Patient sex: M
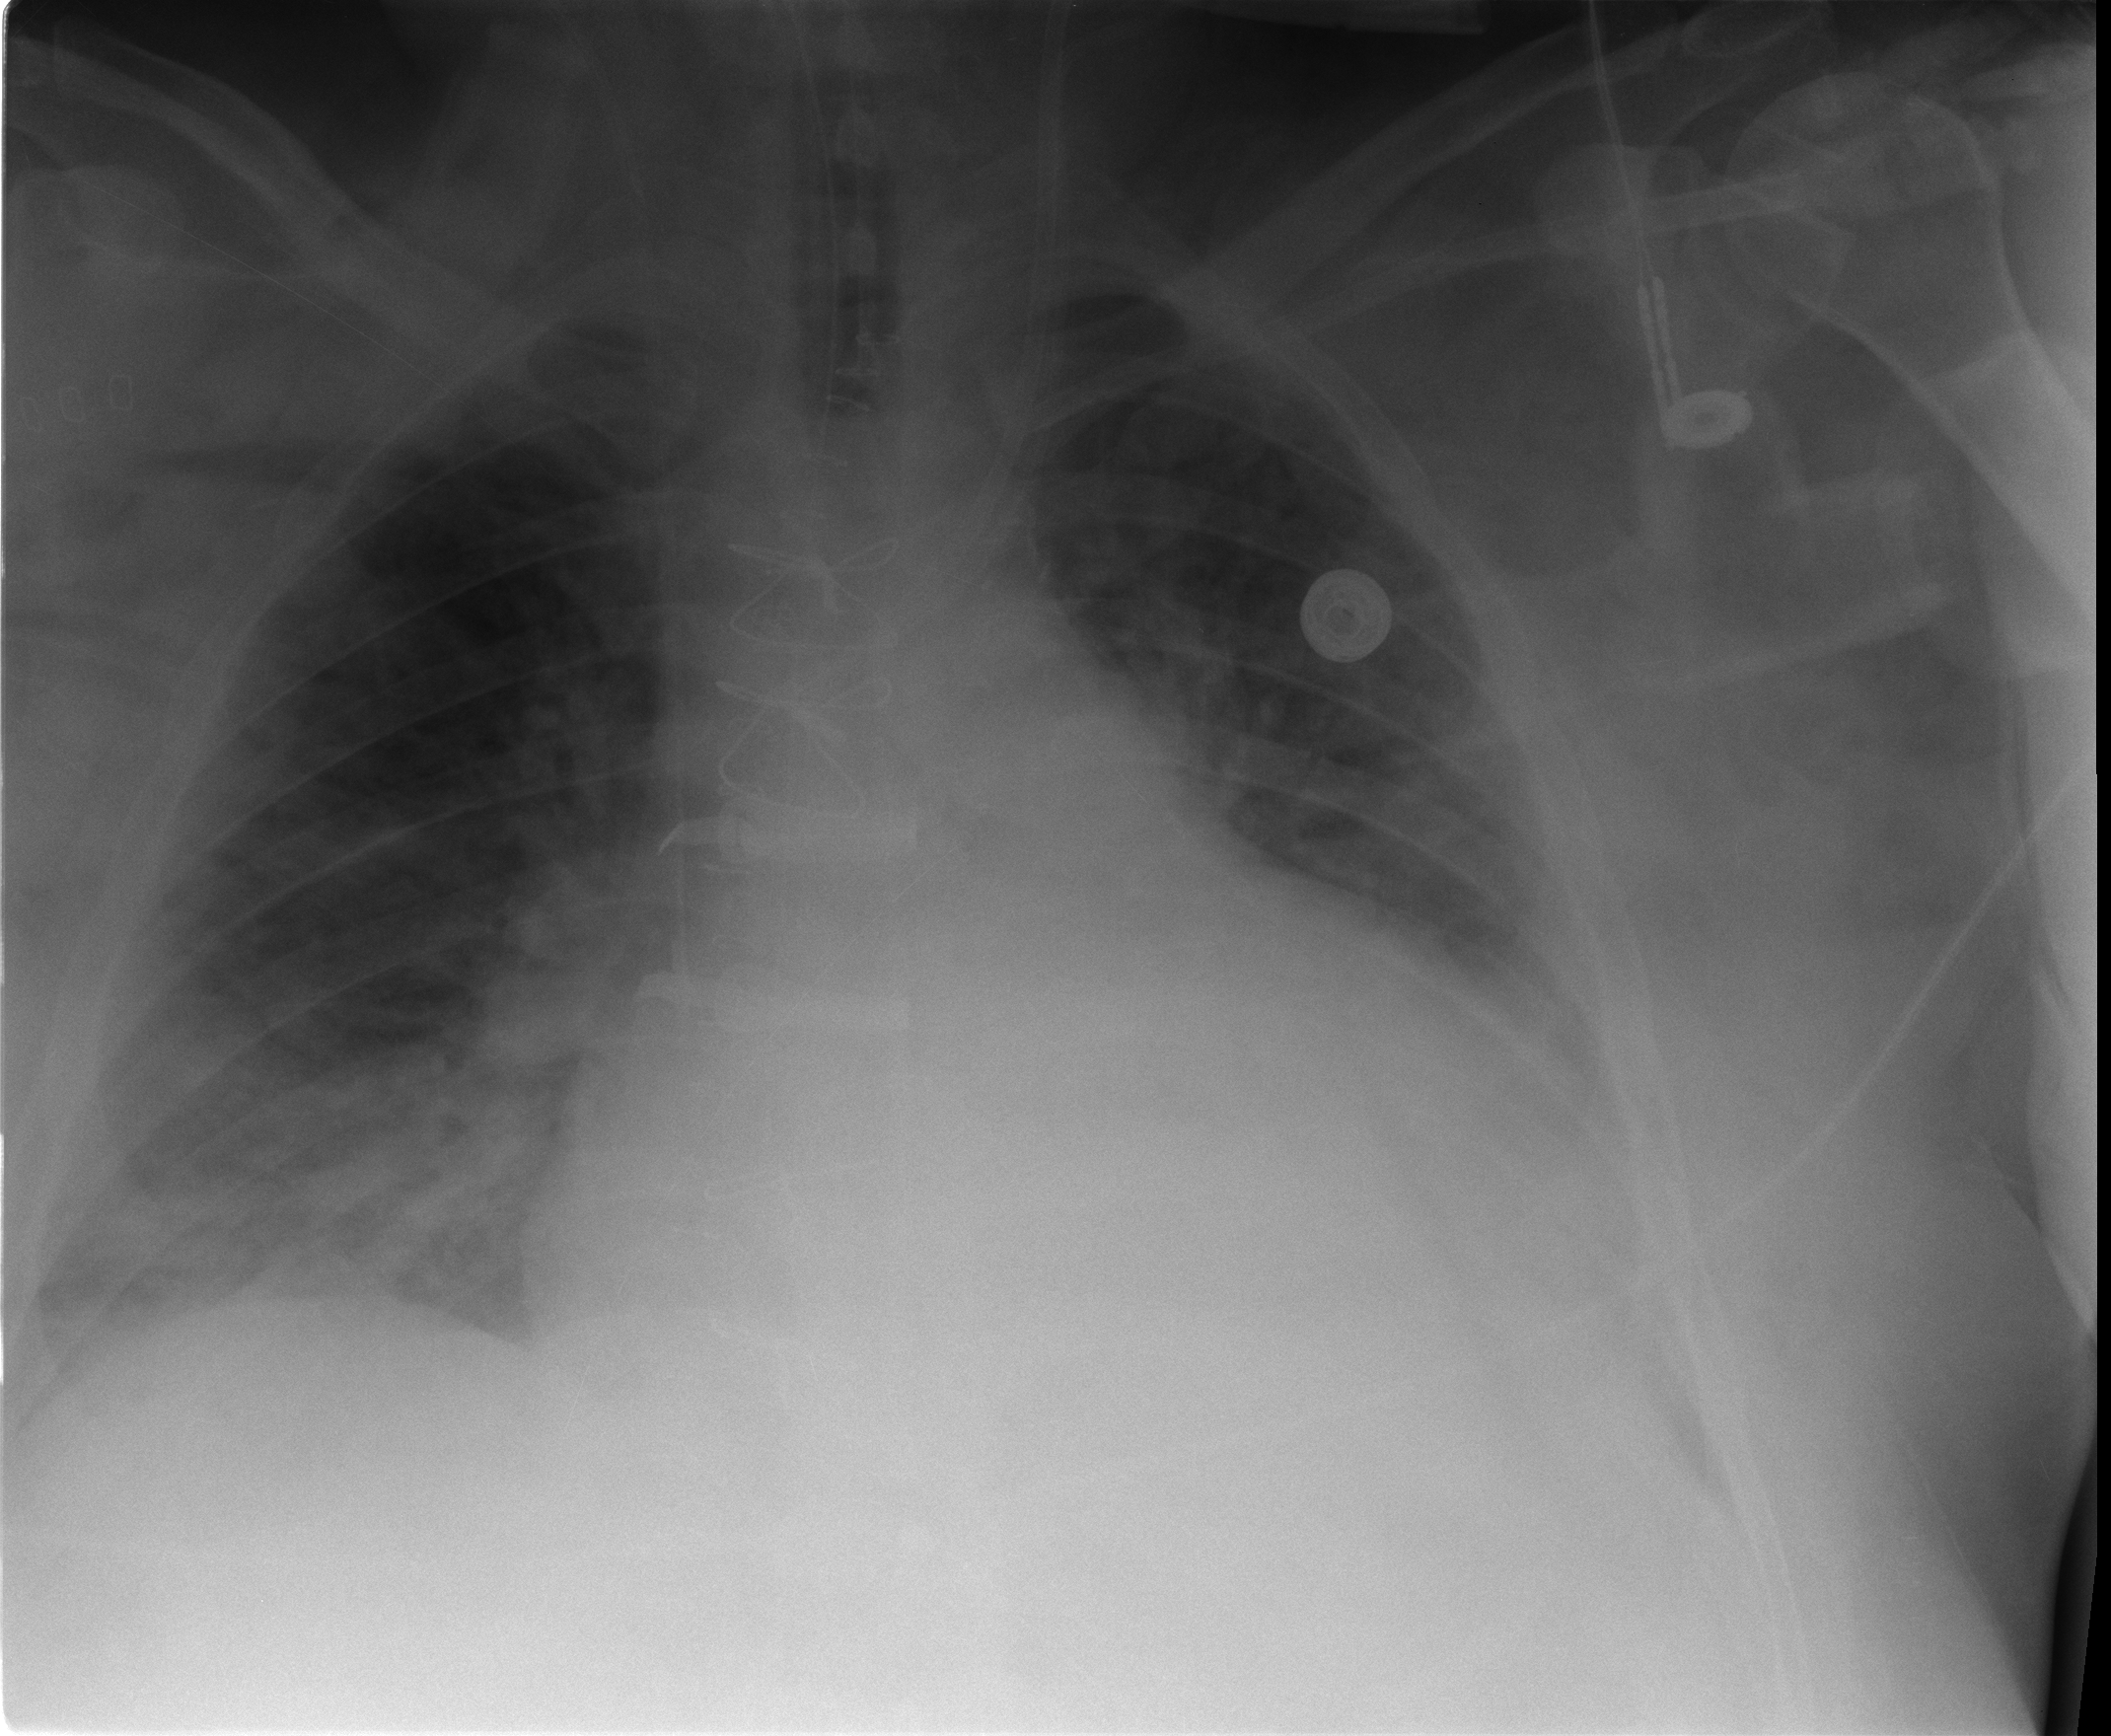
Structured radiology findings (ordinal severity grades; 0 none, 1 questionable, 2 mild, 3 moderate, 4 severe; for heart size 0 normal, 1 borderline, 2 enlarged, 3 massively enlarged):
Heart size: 2
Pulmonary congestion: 0
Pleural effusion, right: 0
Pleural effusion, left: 2
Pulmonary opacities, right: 0
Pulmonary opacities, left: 0
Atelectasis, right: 2
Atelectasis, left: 2